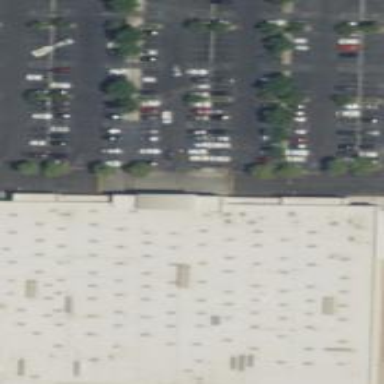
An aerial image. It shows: Supermarket located in building.